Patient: sex F, age 43
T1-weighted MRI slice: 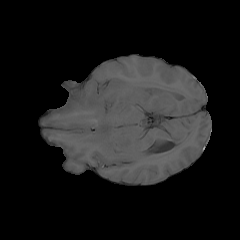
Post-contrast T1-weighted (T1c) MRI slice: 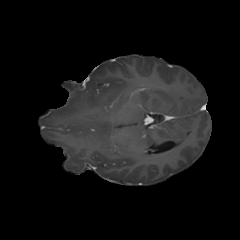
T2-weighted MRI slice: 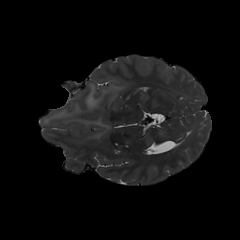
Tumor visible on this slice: yes
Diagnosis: Astrocytoma, IDH-mutant
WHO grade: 3